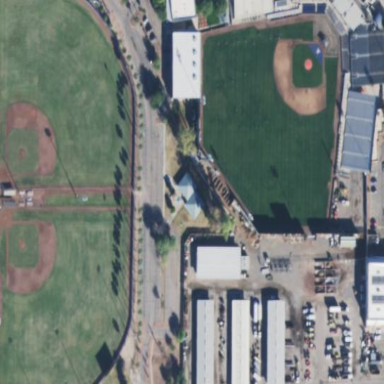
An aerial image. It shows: Baseball pitch for leisure land activities.